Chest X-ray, AP view. Patient: 65 years old, sex F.
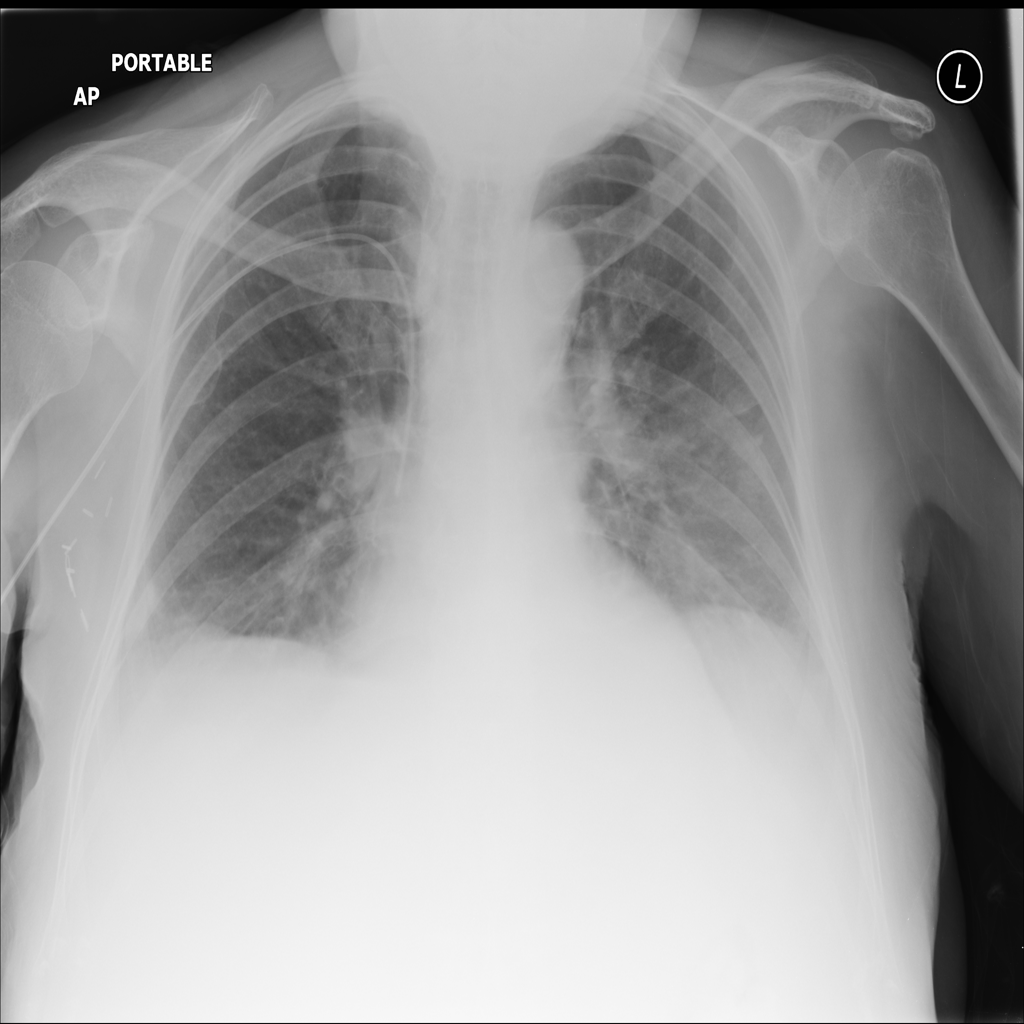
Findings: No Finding